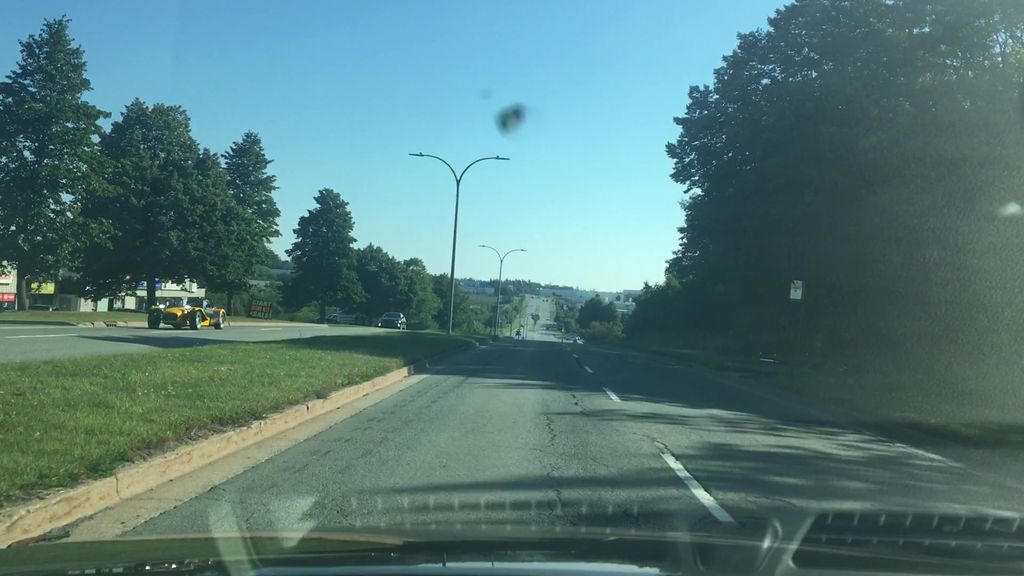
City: halifax